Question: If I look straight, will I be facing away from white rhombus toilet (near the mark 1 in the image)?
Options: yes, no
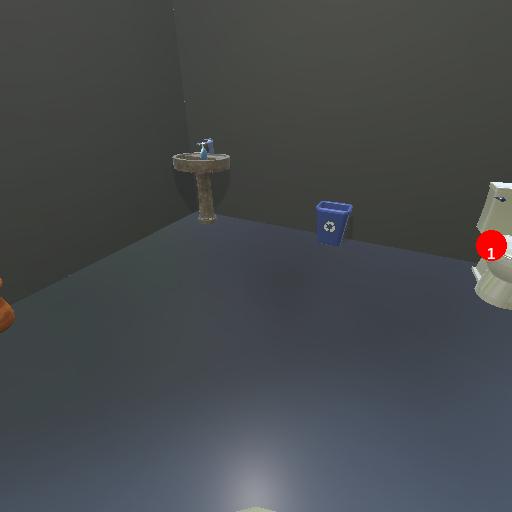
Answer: yes